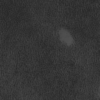
Label: not_dusty